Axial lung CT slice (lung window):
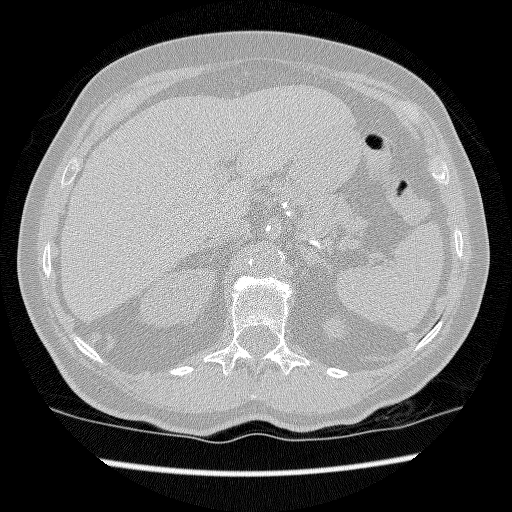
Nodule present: no